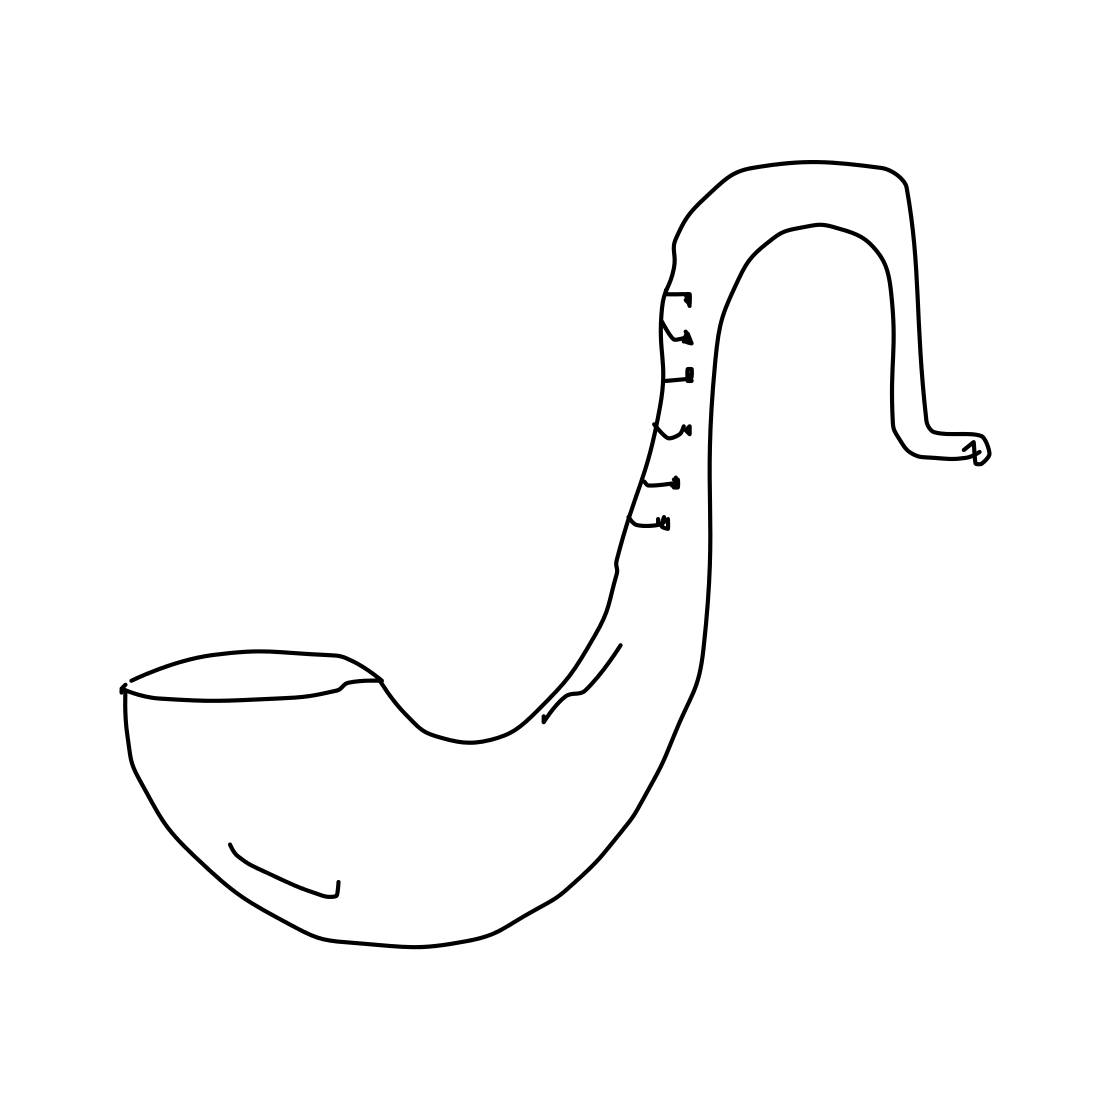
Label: saxophone